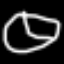
Label: clock